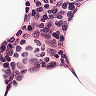
Metastatic tissue present: no